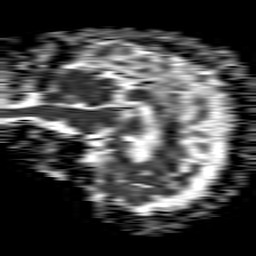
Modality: ADC
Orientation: sagittal
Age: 69
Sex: female
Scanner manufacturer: philips
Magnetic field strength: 1.5 T
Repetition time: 4.6 s
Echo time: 0.08631 s